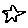
Label: star